Interaction volume radius: 10 \u00c5
Interaction volume height: 20 \u00c5
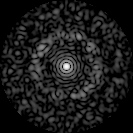
Disorder parameter: 0.8472